Field crop: maize
Growth stage: 2
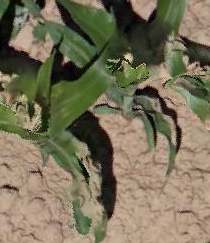
Species: maize